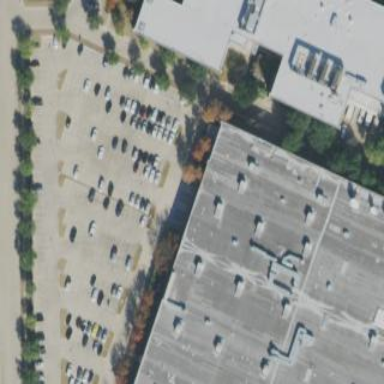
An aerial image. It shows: Parking area with surface.